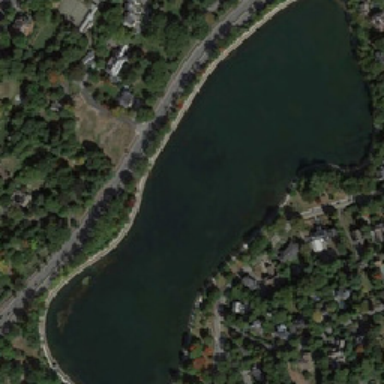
There are many buildings next to the pond .